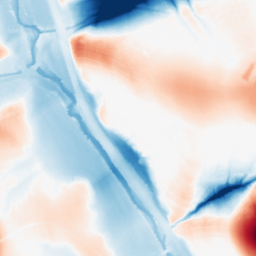
Category: morphological
Decomposition family: morphological
Decomposition parameters: operation: average
size: 50
Upsampling method: linear_exact
Upsampling parameters: scale: 4
Upsampling scale: 4